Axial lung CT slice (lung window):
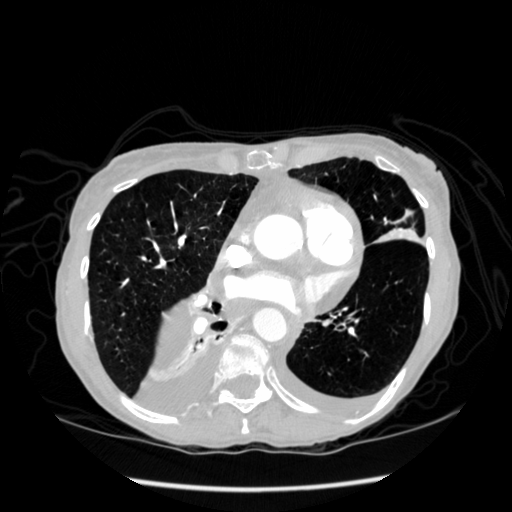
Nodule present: no